七年级 · 度量几何学
如图, 在长方形 $A B C D$ 中放置 9 个形状、大小都完全相同的小长方形(相关数据如图所示), 则图
中阴影部分的面积为 $(\quad)$

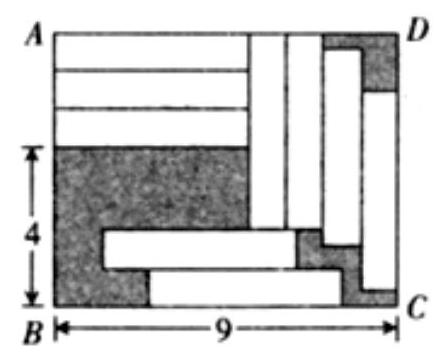
A. 23
B. 18
C. 25
D. 15
答案: B
解析: 设小长方形的长为 $x$, 宽为 $y$,

依题意, 得: $\left\{\begin{array}{c}x+4 y=9 \\ x-y=4\end{array}\right.$, 解得: $\left\{\begin{array}{c}x=5 \\ y=1\end{array}\right.$,

$\therefore S_{\text {阴影 }}=9 \times(4+3 y)-9 \times x y=18$.